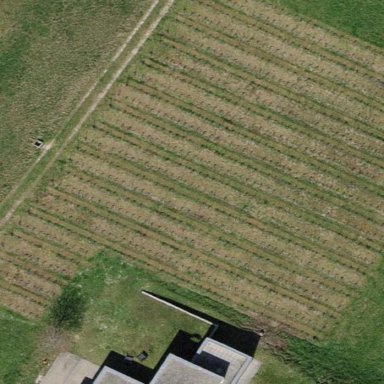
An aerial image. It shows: Vineyard.